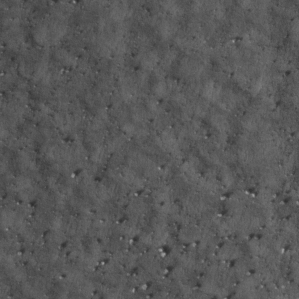
Label: non_frost